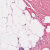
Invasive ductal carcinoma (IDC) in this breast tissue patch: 0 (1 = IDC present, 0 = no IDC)